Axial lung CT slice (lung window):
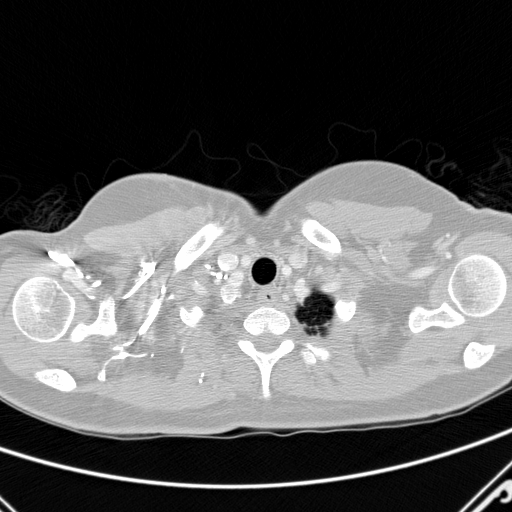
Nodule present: no